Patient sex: F
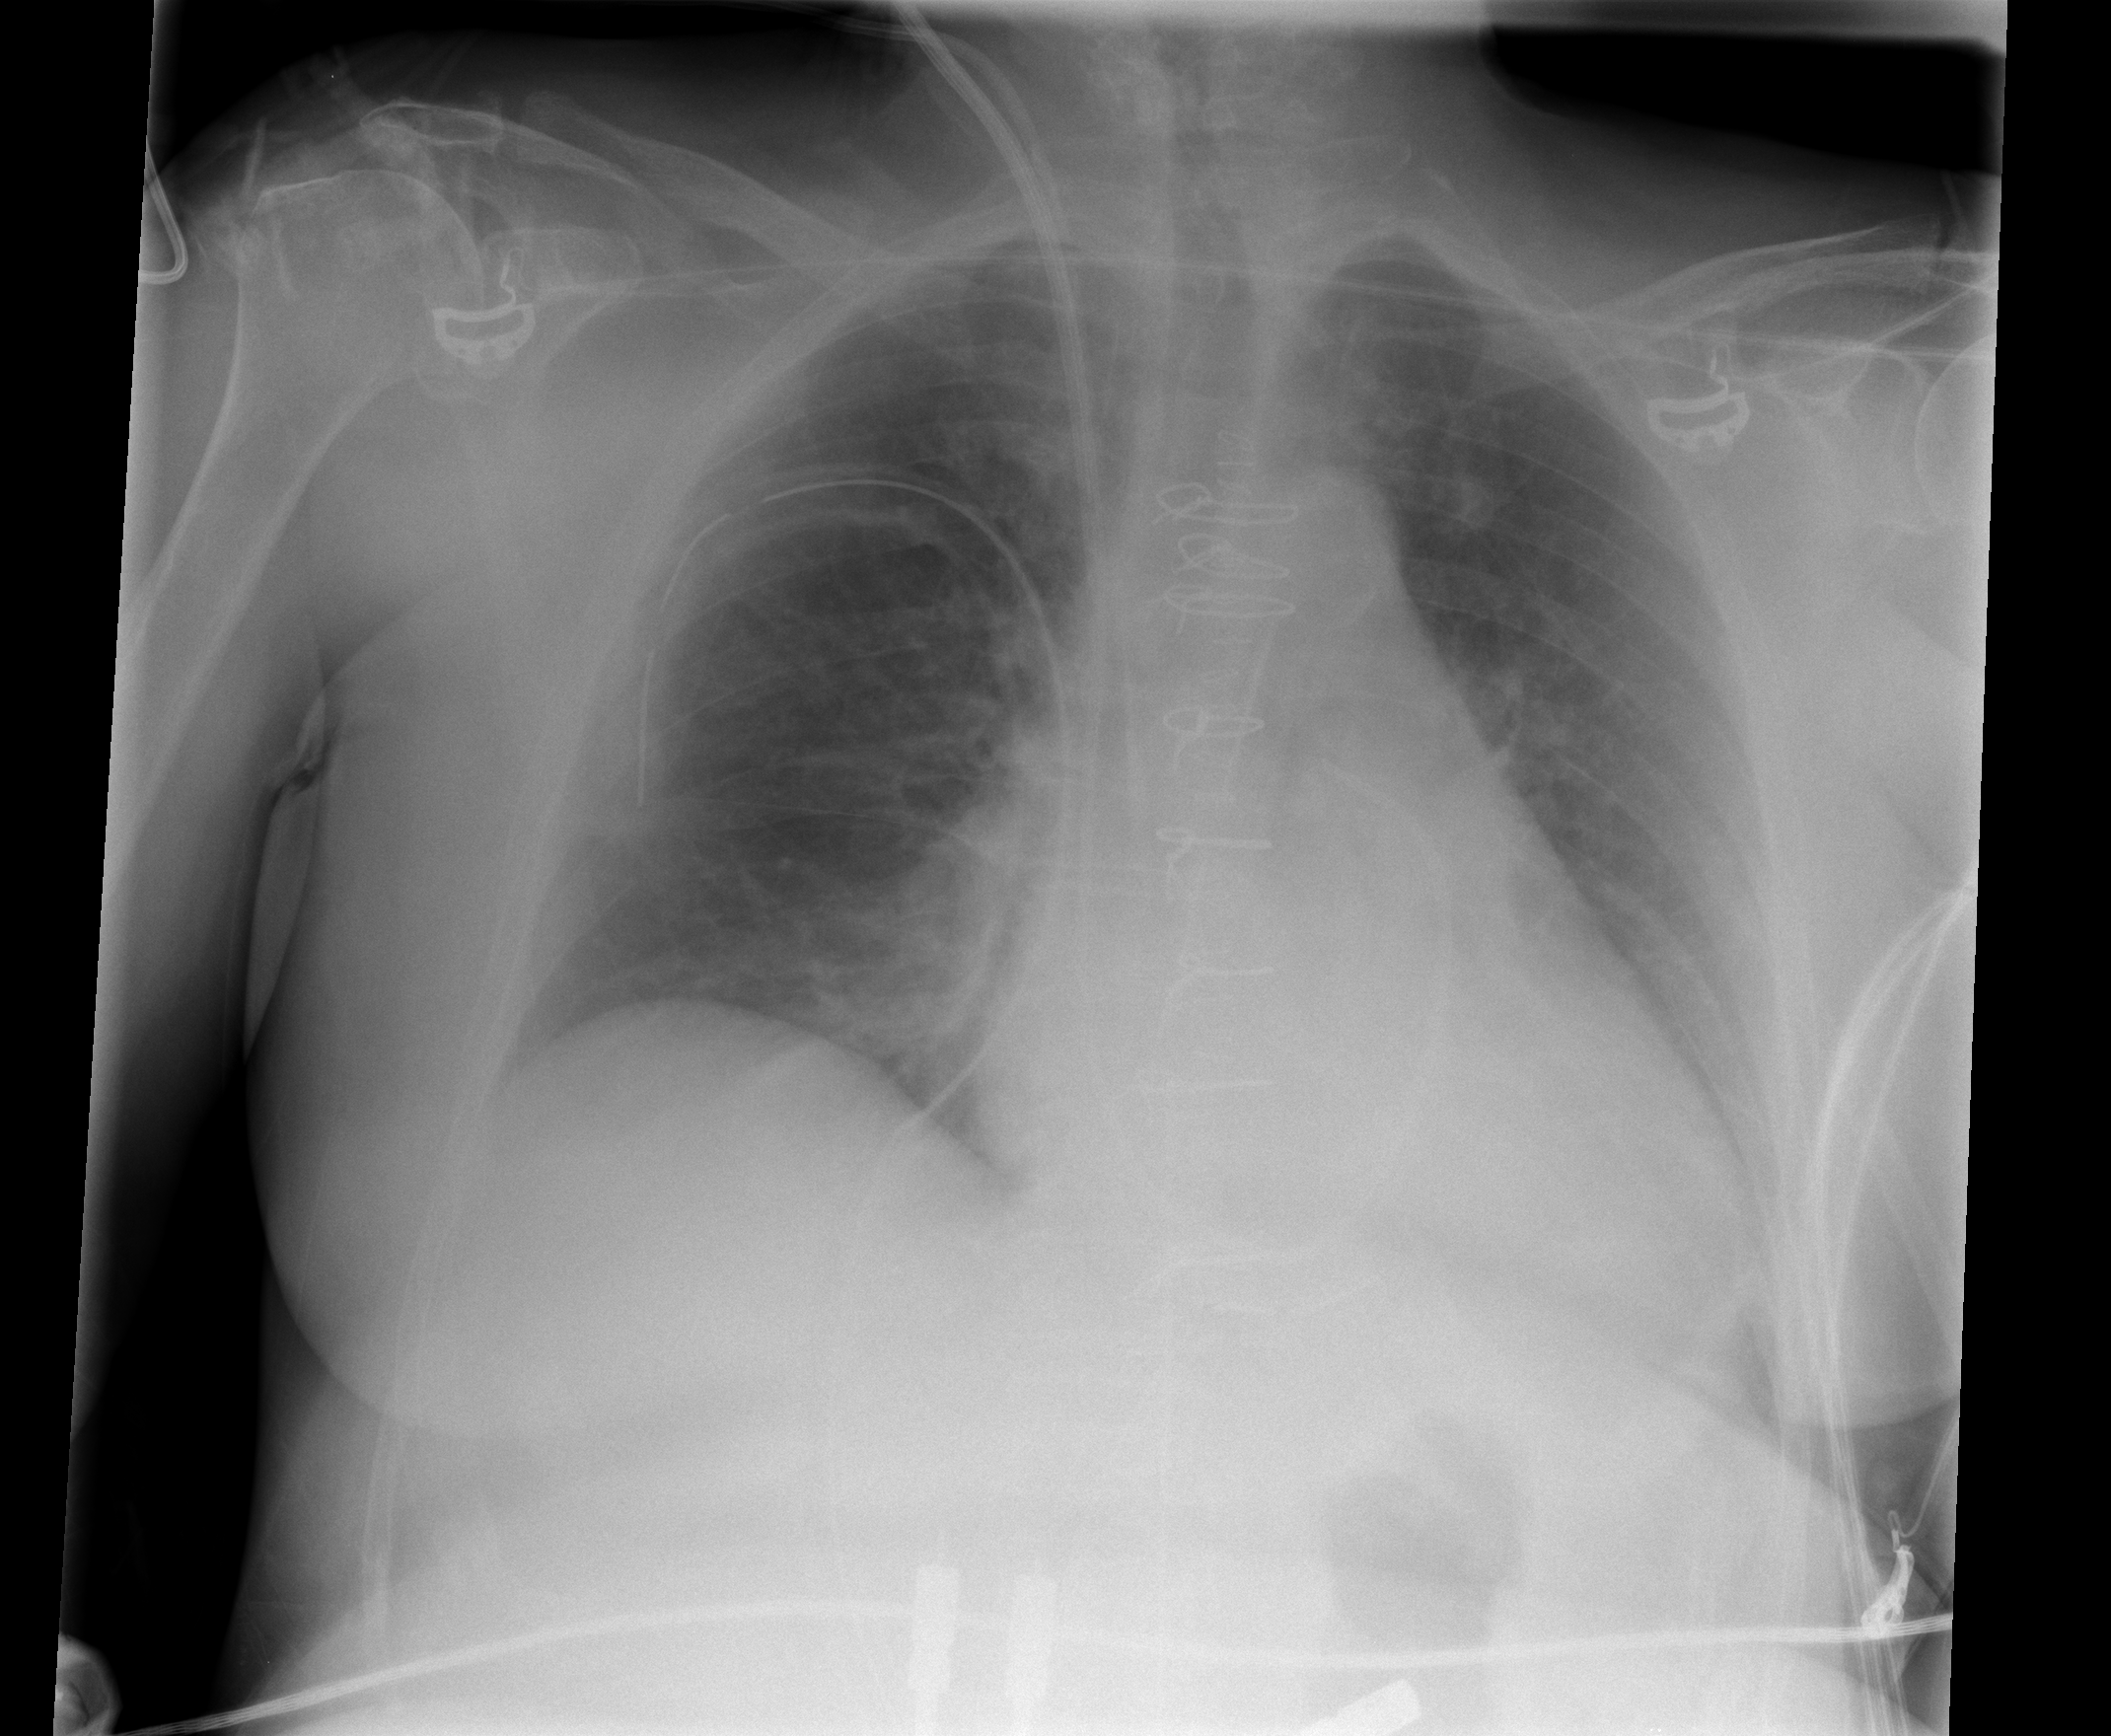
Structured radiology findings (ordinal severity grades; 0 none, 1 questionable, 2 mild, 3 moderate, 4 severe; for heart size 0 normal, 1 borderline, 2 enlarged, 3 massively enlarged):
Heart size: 1
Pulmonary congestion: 2
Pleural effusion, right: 0
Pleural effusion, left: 0
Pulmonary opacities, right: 0
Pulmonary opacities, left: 0
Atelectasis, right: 0
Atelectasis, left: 0